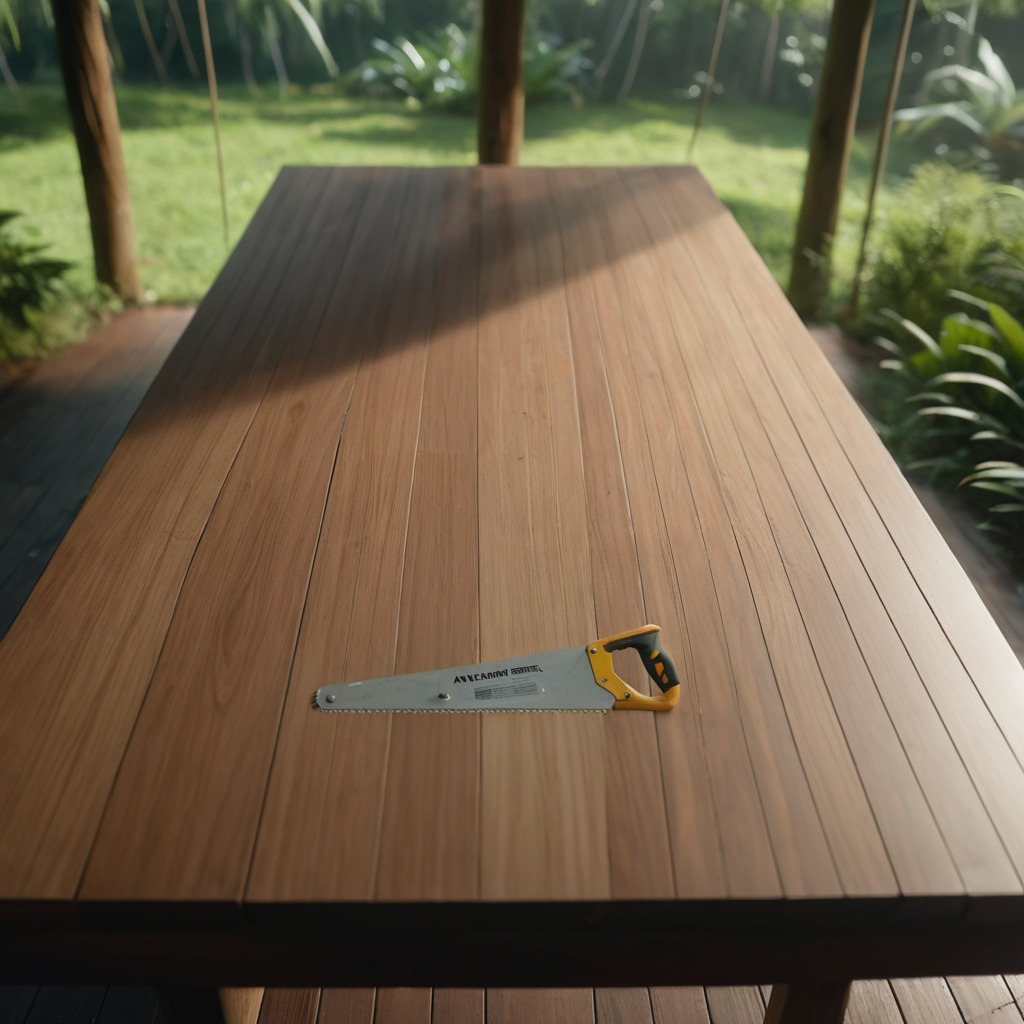
A metal saw is lying on a wooden table inside a jungle field workshop tent.